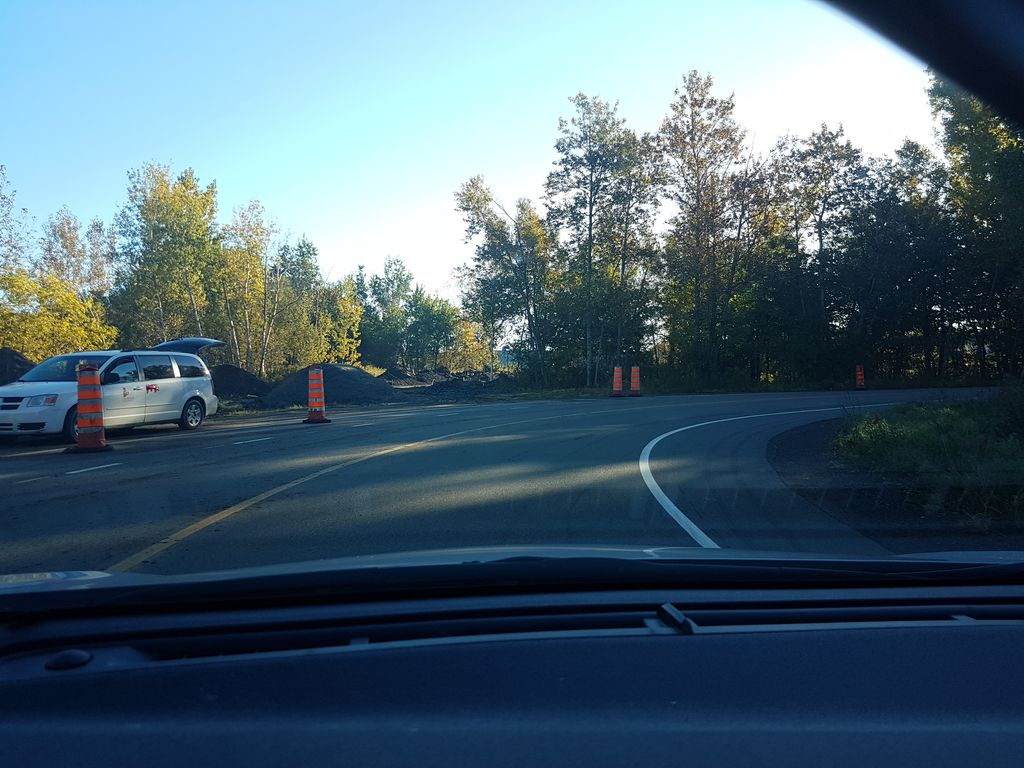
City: quebec_city